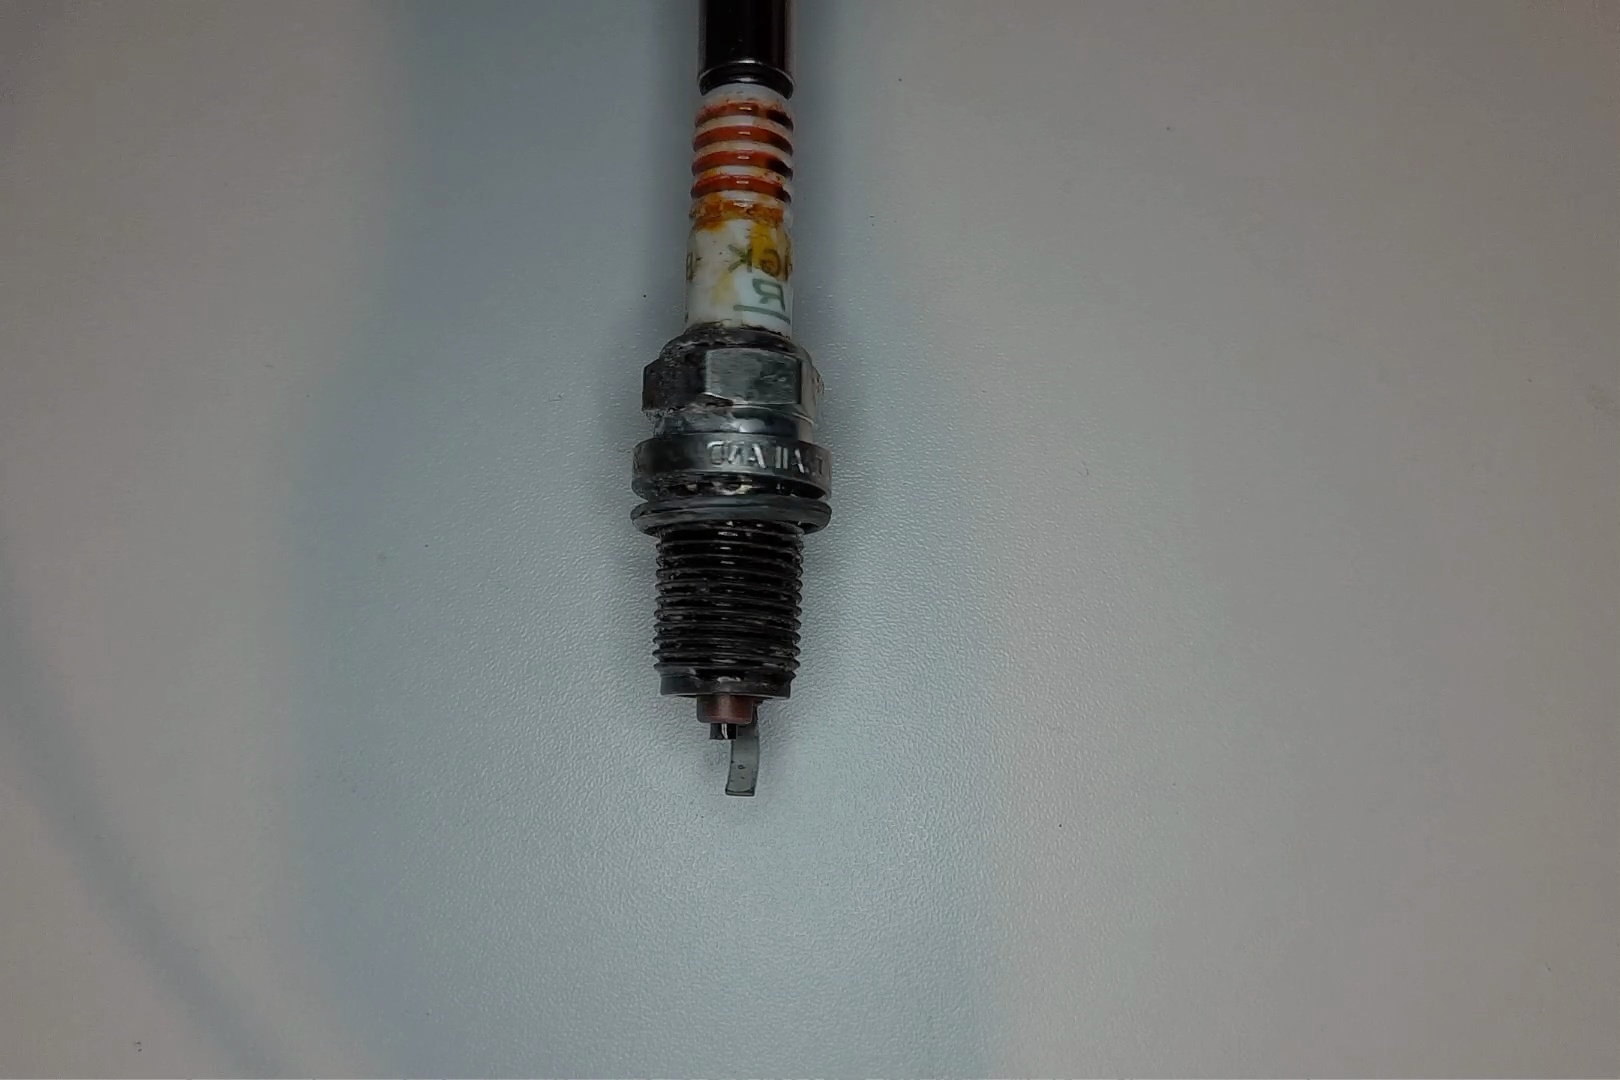
Label: anomaly